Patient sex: F
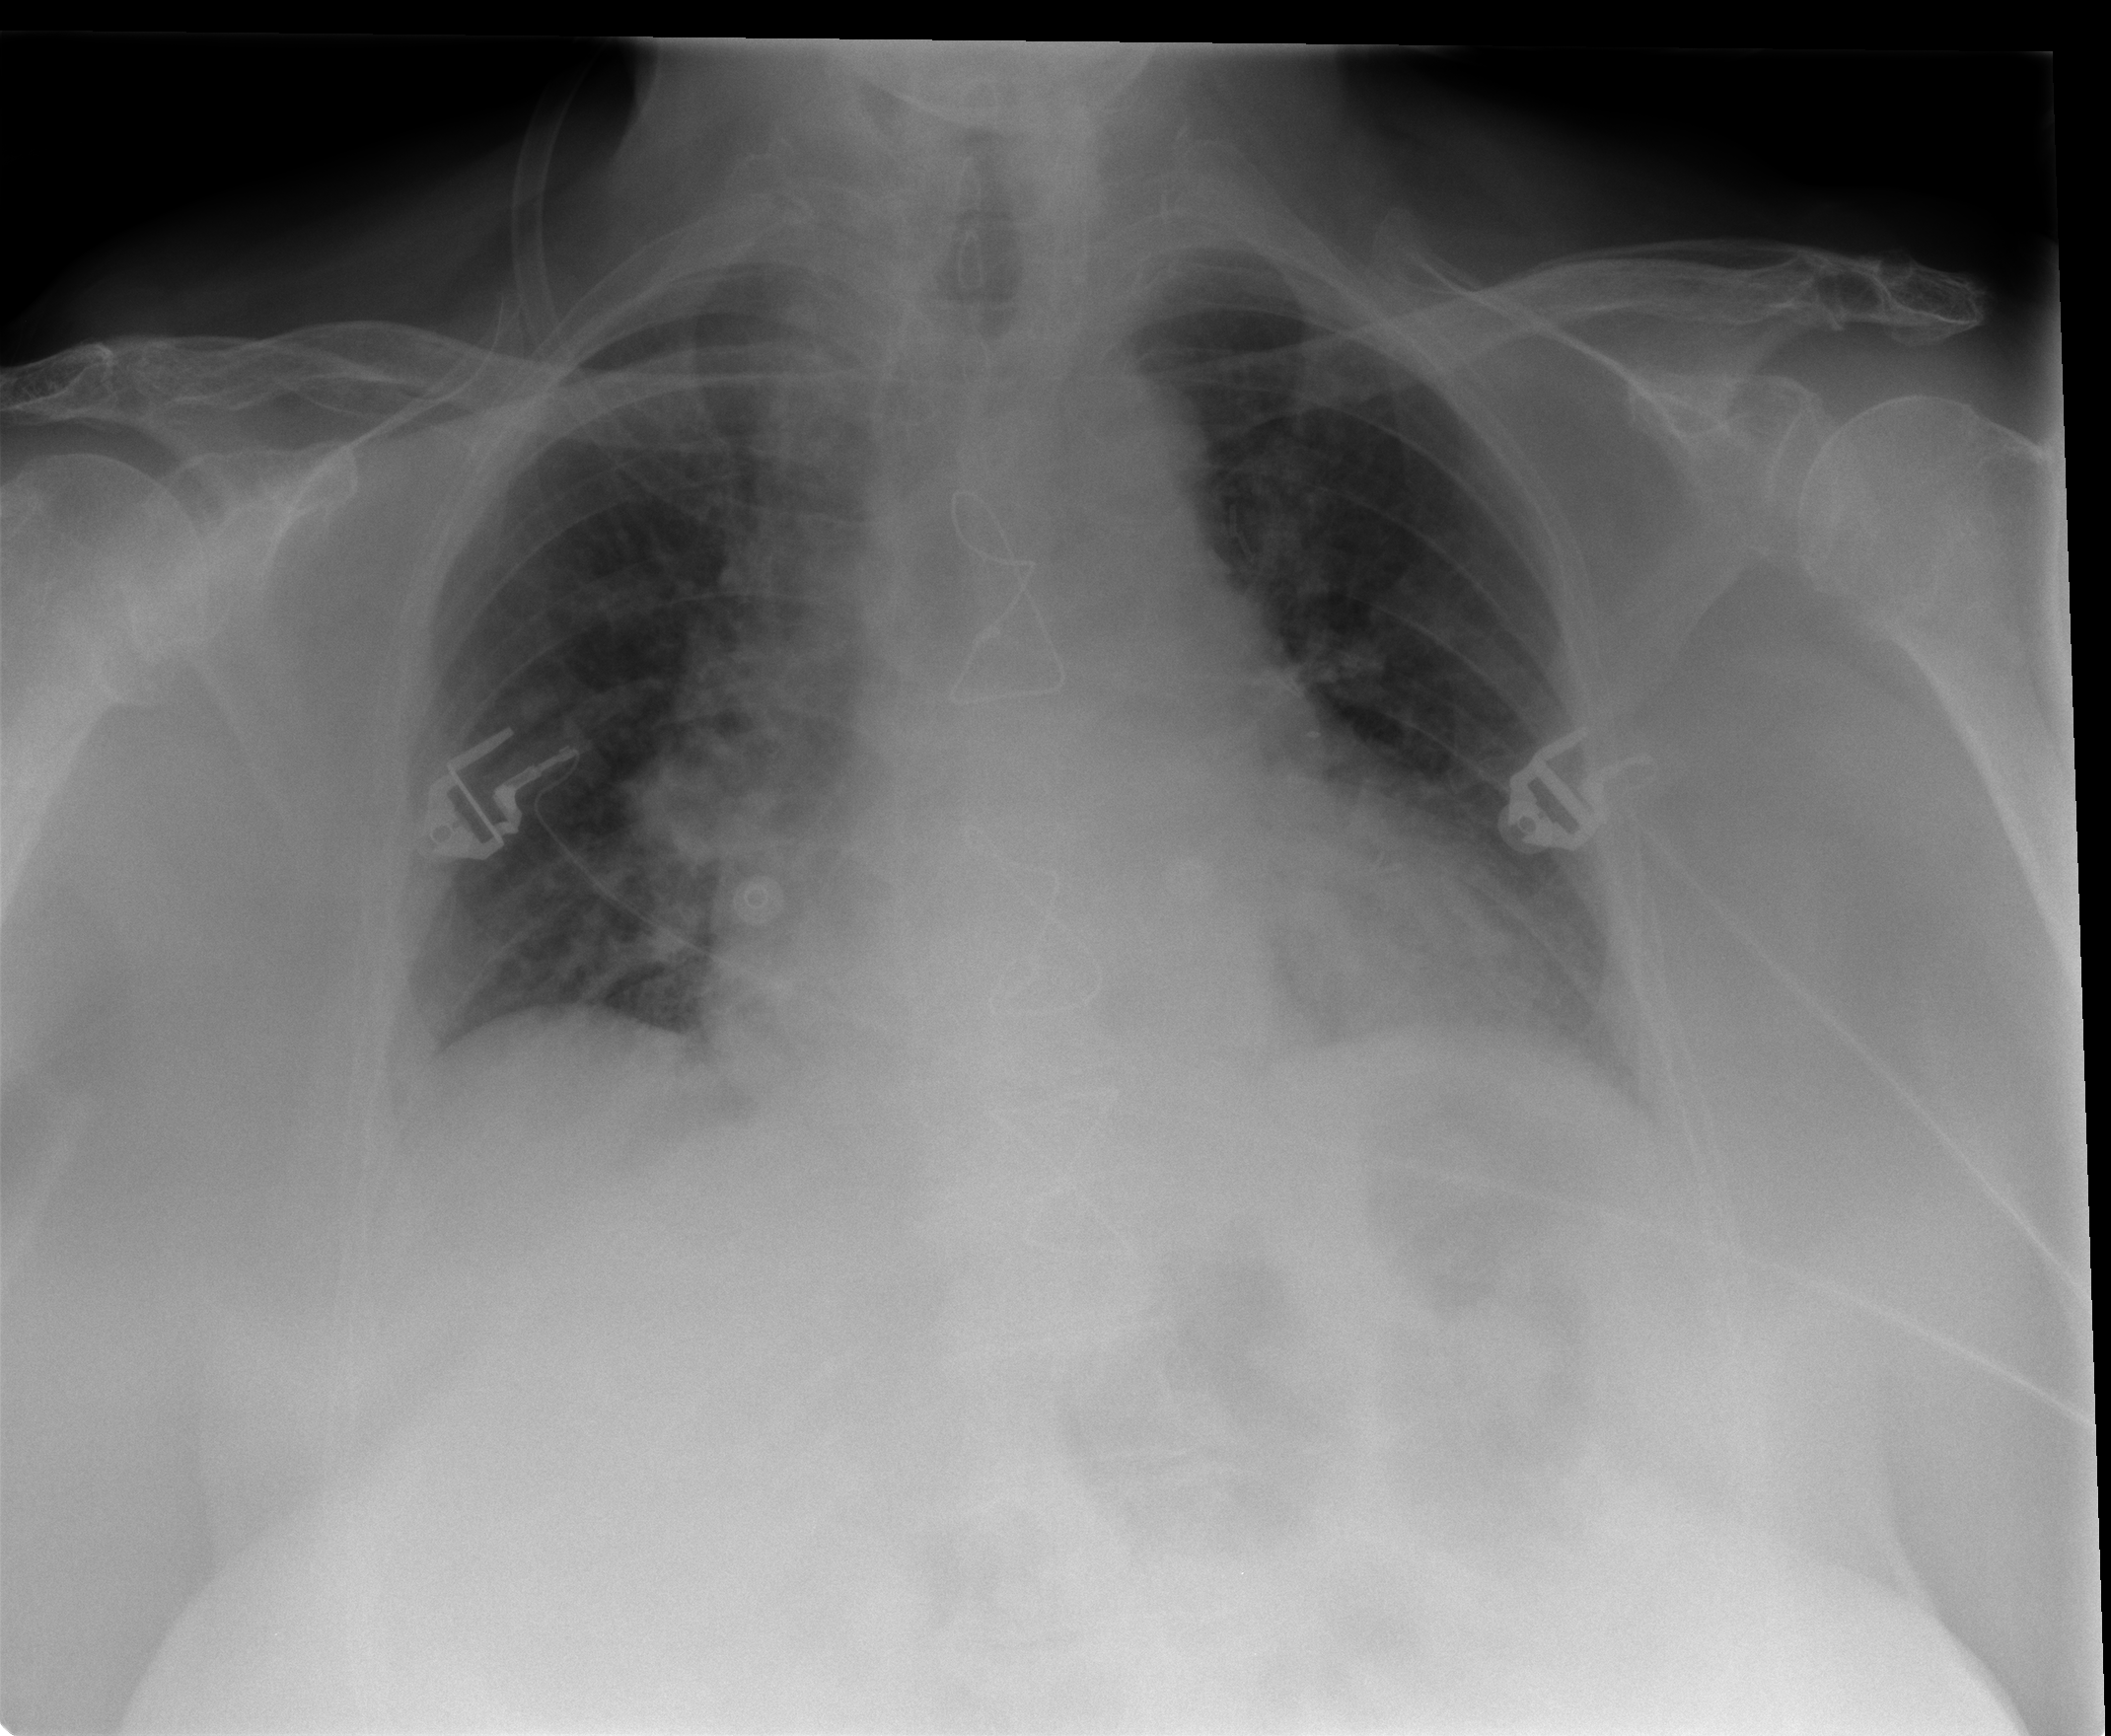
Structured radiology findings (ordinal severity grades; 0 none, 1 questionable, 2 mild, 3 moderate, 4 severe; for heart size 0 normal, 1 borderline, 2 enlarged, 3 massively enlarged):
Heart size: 2
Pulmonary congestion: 3
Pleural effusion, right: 0
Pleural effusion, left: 0
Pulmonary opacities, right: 2
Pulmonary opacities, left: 2
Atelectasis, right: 2
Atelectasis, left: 2